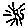
Label: sun